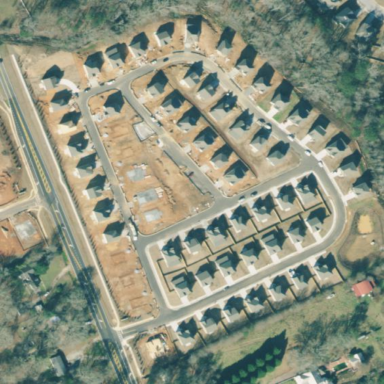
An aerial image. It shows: Single-family residential area.